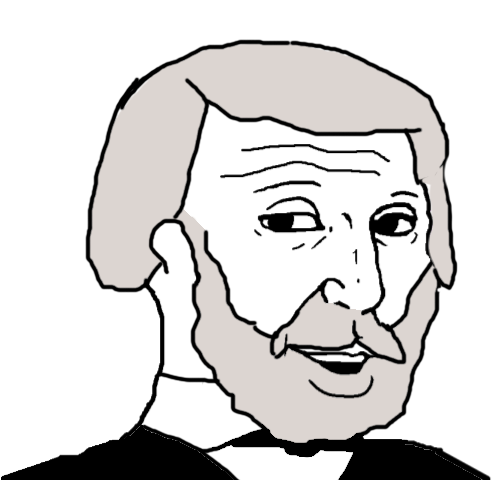
Label: 5_Groomer